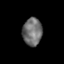
Tissue: skin
Cell type: Epithelial cells
Senescence score: 0.2309
Nuclear area (px): 528
Mean DAPI intensity: 111.021